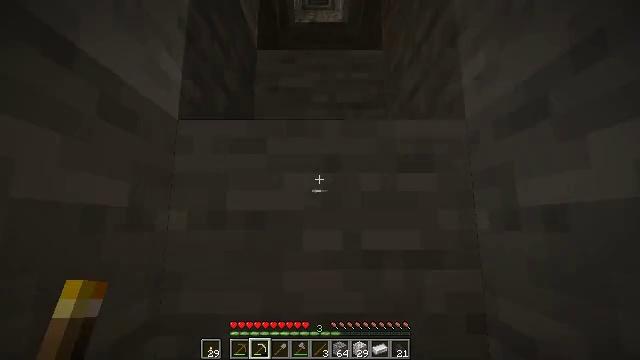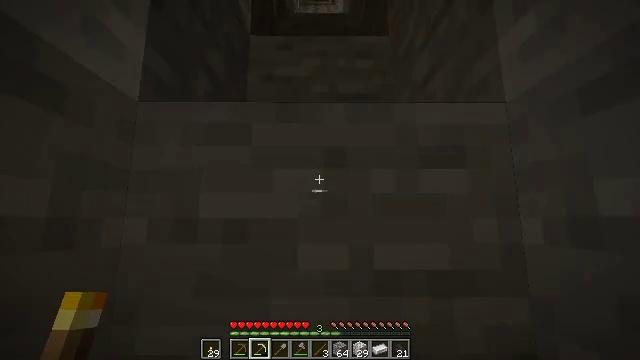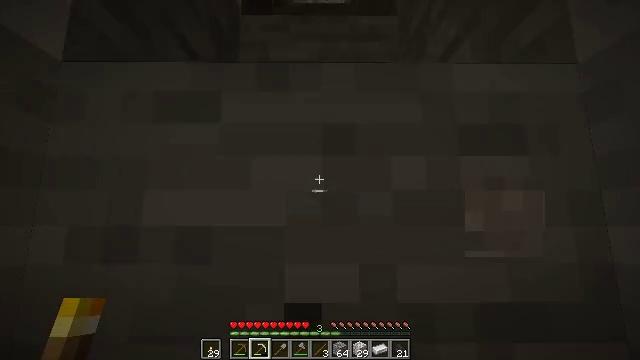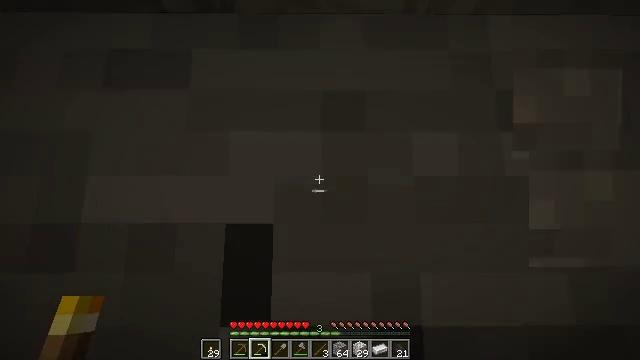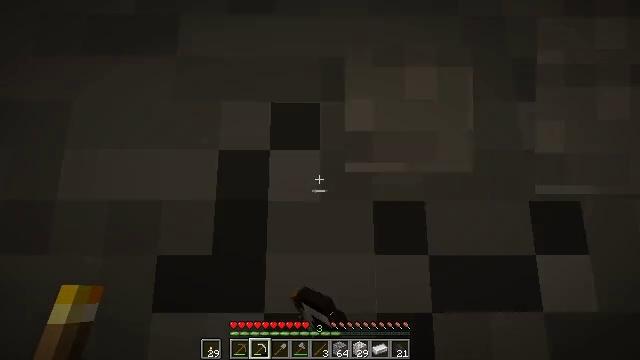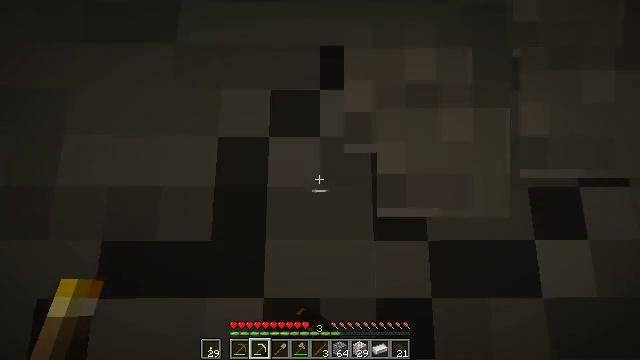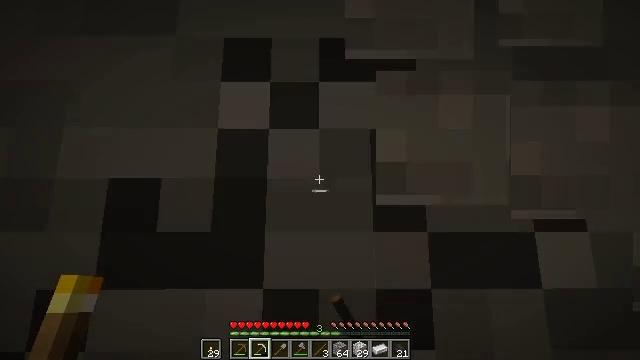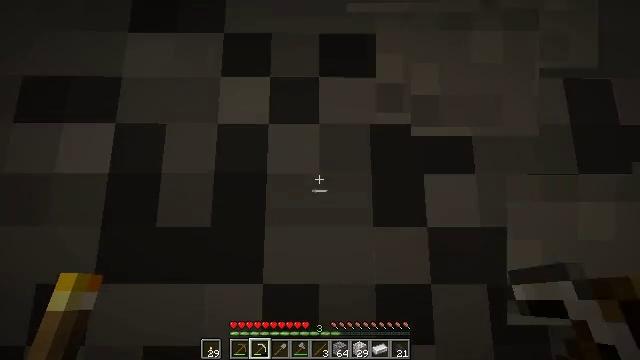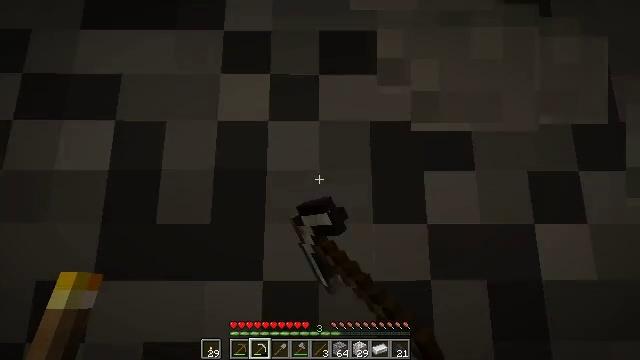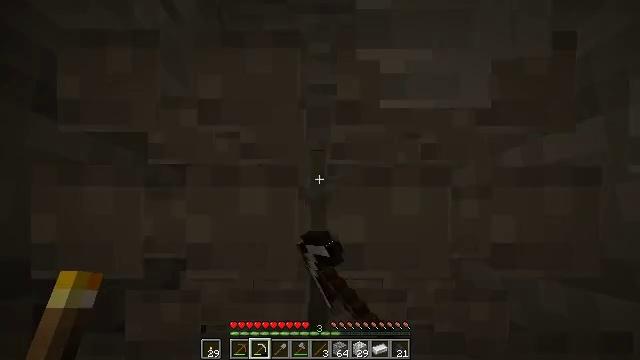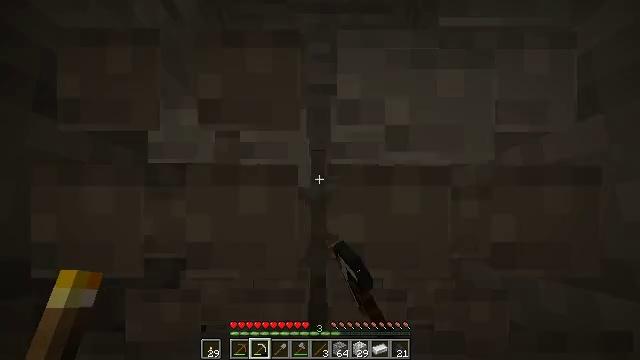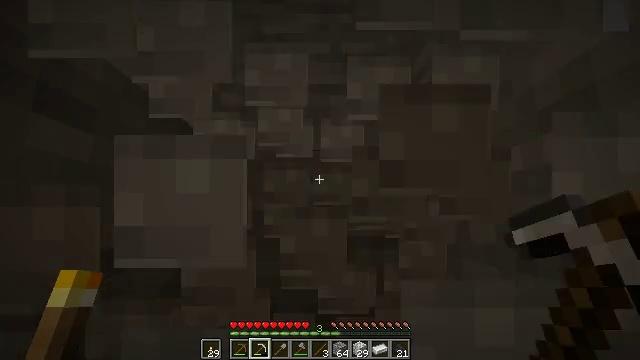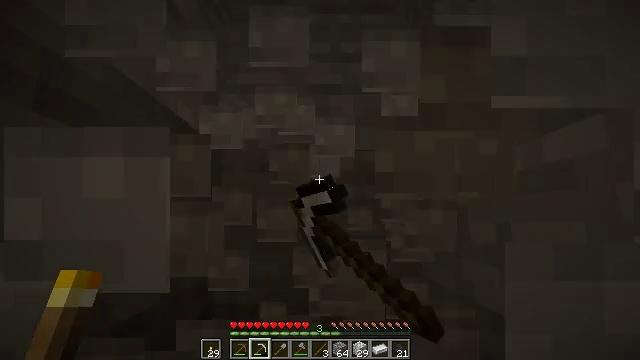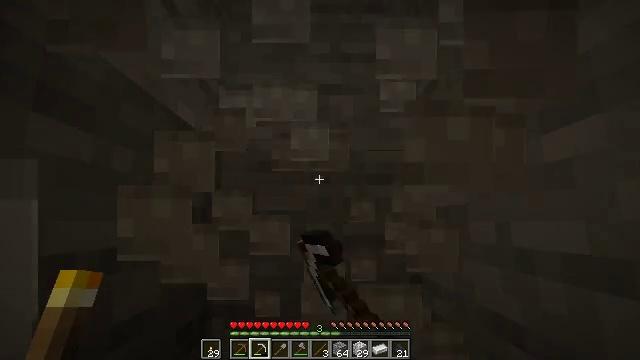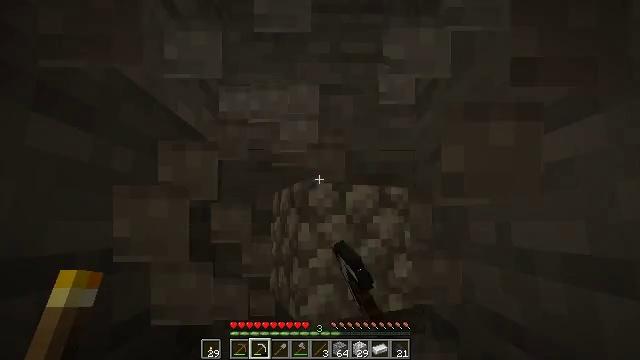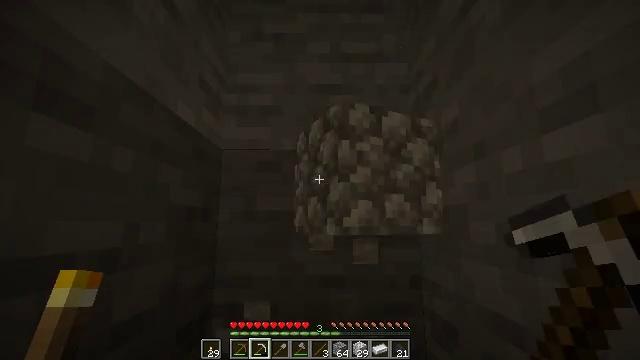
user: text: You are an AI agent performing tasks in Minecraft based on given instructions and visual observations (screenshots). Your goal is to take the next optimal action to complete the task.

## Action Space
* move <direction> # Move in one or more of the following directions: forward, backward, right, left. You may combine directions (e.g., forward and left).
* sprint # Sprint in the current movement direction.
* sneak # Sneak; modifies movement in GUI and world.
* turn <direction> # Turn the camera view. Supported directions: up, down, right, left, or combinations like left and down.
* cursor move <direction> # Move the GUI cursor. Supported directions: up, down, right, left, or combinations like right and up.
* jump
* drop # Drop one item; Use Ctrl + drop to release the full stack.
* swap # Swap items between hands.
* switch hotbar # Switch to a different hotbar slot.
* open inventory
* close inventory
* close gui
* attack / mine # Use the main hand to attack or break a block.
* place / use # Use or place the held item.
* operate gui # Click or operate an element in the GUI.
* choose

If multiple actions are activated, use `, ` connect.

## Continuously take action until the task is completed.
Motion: motion action
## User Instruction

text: Break the granite to collect it.
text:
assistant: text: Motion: move forward
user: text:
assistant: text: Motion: attack / mine
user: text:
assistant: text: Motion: attack / mine
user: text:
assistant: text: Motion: attack / mine
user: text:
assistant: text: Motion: attack / mine
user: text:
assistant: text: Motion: attack / mine
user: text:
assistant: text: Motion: attack / mine
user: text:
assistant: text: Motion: attack / mine
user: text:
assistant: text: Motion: attack / mine
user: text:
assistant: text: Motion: attack / mine
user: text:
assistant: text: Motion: attack / mine
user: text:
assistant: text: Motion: attack / mine
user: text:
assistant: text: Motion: attack / mine
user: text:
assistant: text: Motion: attack / mine
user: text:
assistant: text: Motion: attack / mine
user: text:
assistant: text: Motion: move forward, attack / mine
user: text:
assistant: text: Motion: move forward, attack / mine
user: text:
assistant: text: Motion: move forward, jump
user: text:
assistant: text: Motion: move forward, jump
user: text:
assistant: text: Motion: move forward, jump
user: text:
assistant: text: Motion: move forward, jump
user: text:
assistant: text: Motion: move forward, jump
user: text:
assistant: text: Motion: move forward, jump
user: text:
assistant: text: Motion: move forward
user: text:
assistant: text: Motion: move forward
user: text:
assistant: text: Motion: move forward
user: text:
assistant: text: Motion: no_op
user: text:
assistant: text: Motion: turn down
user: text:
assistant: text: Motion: turn down
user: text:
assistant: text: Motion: no_op